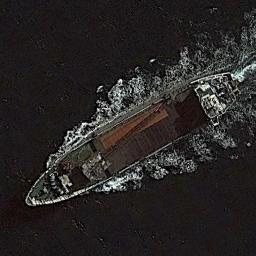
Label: ship